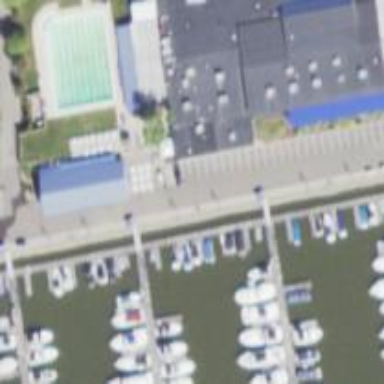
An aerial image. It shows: Pier with mooring facilities.